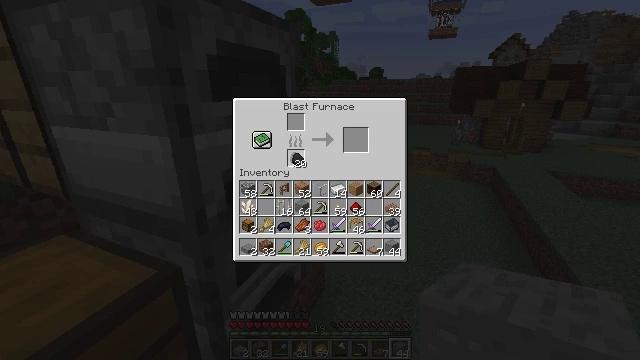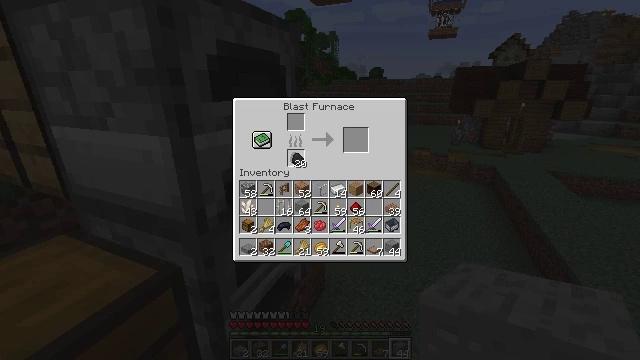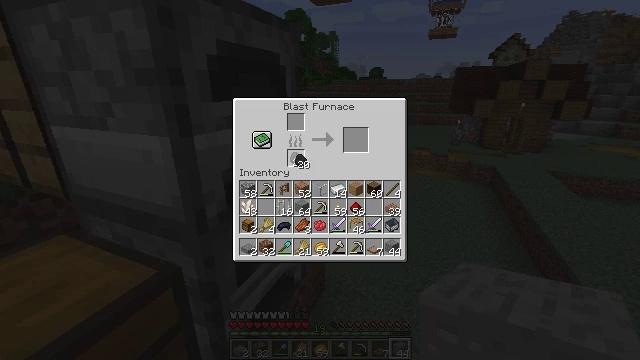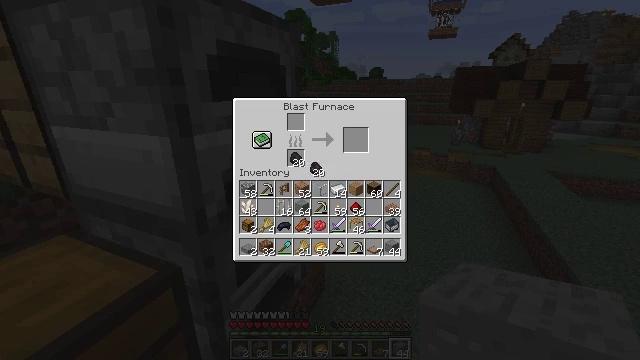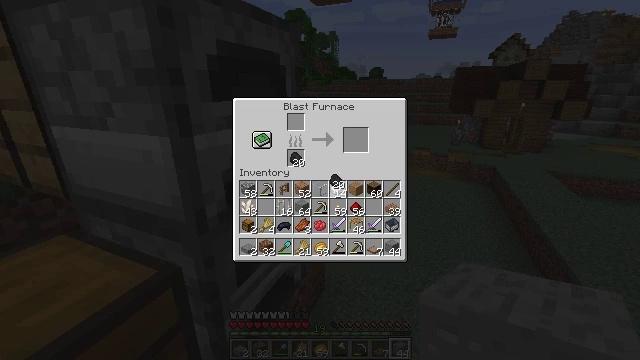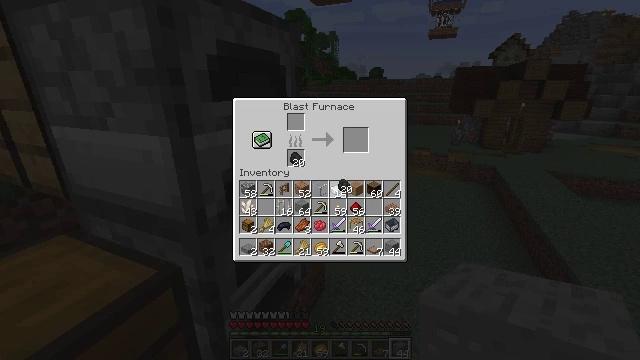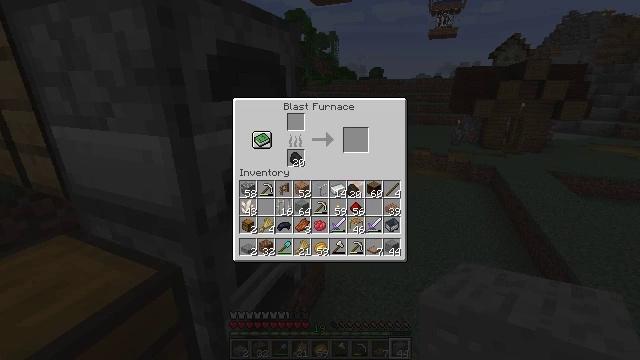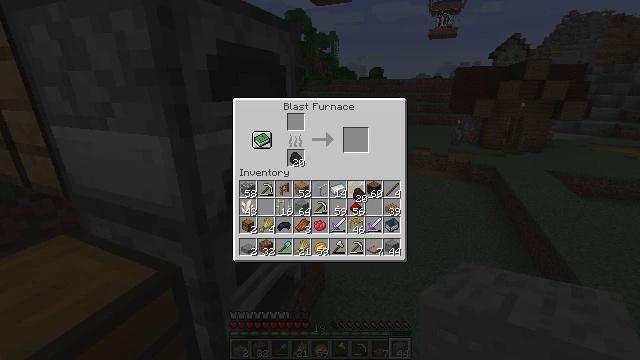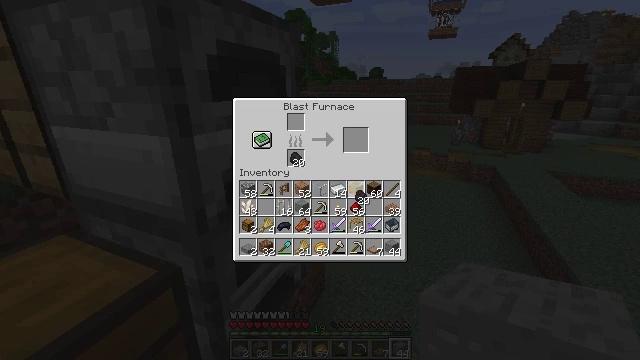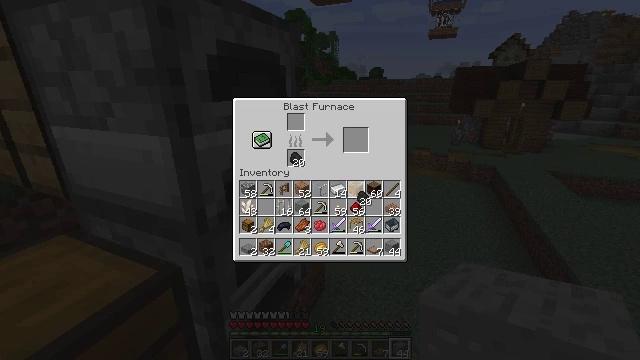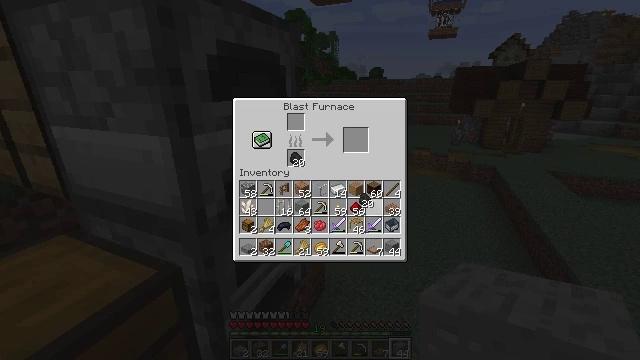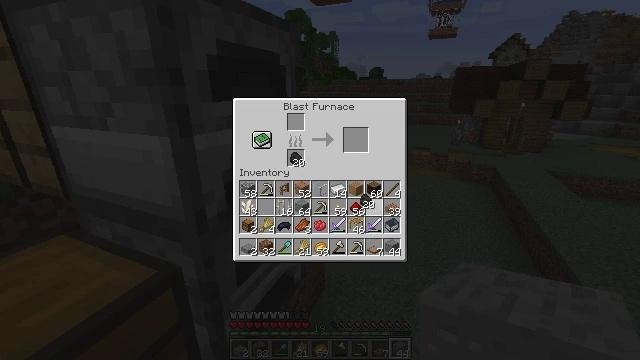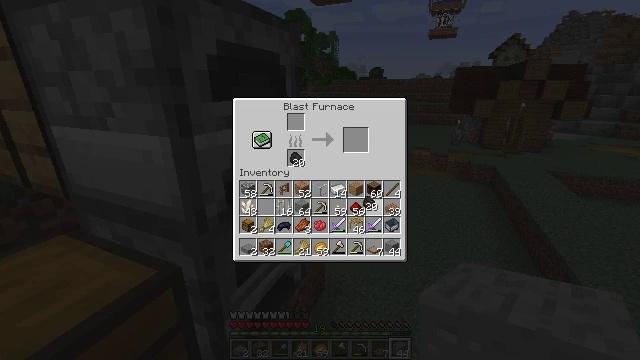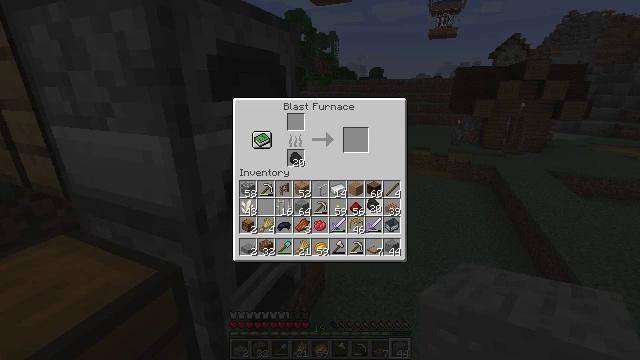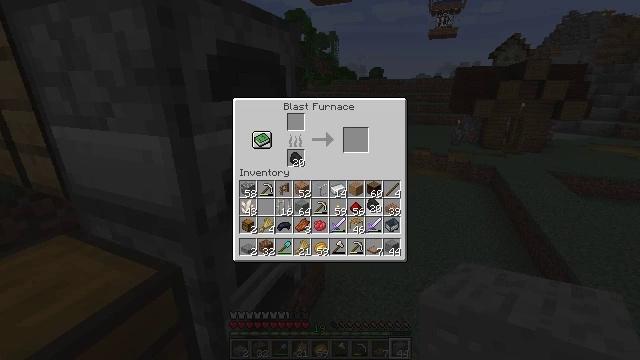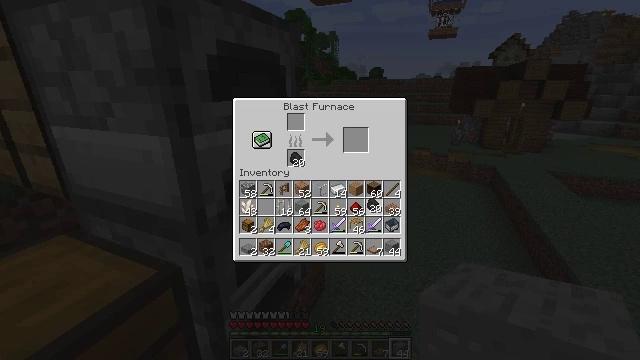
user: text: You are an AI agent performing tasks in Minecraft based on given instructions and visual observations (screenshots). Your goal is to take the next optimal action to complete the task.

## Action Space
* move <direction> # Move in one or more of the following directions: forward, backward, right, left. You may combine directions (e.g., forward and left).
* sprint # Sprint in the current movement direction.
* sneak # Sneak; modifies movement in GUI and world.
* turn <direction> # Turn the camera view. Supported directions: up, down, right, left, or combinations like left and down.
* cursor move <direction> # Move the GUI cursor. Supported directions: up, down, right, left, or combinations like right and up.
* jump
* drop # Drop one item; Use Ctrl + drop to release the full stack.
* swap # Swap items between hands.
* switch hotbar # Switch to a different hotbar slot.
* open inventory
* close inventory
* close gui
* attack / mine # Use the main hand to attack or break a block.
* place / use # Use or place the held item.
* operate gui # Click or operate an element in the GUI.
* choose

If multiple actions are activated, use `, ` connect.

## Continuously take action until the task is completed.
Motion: motion action
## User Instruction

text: Use jungle wood planks and sticks to make a jungle sign.
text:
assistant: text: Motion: choose
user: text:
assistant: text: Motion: choose
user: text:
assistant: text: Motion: cursor move right and down
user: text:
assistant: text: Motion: cursor move right and down
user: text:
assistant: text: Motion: cursor move right
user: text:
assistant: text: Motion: cursor move right
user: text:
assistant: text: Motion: no_op
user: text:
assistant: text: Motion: no_op
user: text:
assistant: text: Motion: no_op
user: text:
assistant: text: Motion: no_op
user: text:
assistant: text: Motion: no_op
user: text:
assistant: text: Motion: no_op
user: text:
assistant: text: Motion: no_op
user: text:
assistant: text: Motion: operate gui
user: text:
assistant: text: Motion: operate gui
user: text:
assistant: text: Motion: operate gui
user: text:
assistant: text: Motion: operate gui
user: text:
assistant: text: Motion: no_op
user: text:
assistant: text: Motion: no_op
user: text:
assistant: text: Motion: no_op
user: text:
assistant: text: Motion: no_op
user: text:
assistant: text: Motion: no_op
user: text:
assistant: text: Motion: no_op
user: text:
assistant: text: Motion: close gui
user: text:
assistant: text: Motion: no_op
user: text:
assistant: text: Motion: turn left
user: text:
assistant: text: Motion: turn left and down
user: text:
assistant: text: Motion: turn left and down
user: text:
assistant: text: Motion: turn left and down
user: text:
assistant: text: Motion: turn left and down